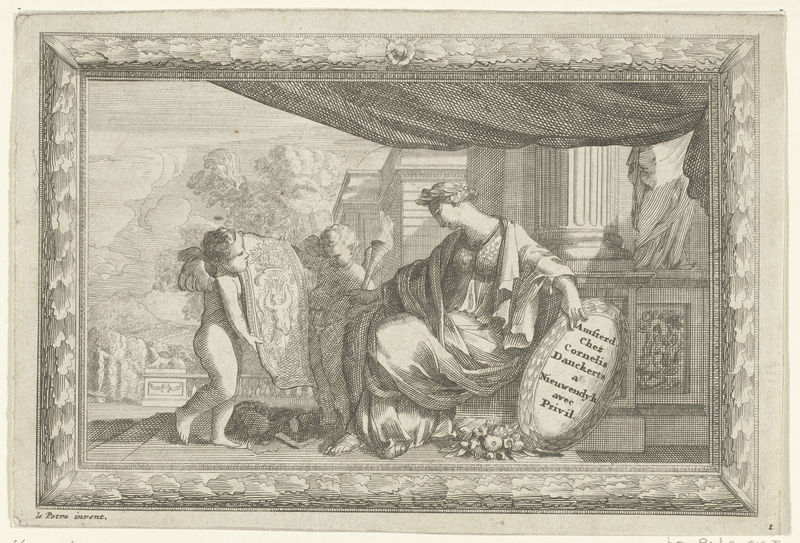
Titel: Titelblad: ornamentele panelen
Künstler: Jean Lepautre
Standort: Amsterdam
Institution: Rijksmuseum
Schlagwörter: femme, ange, tapisserie, romain, cadre, cherubin